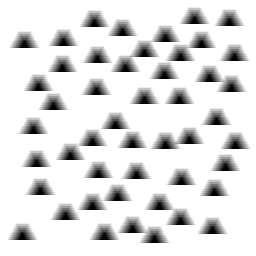
Squares: 0
Triangles: 48
Stars: 0
Total shapes: 48